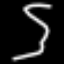
Label: squiggle